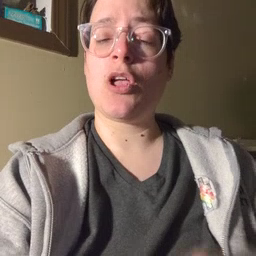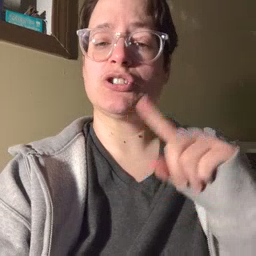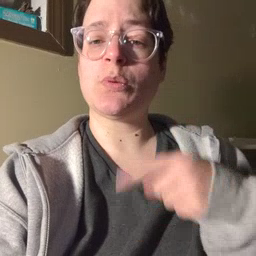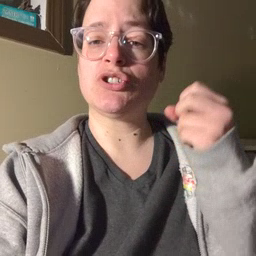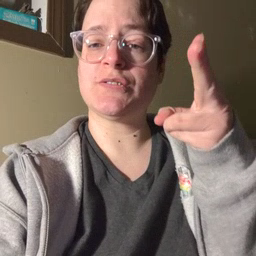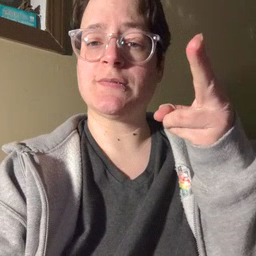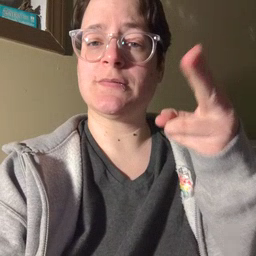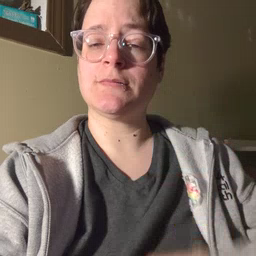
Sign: garbage